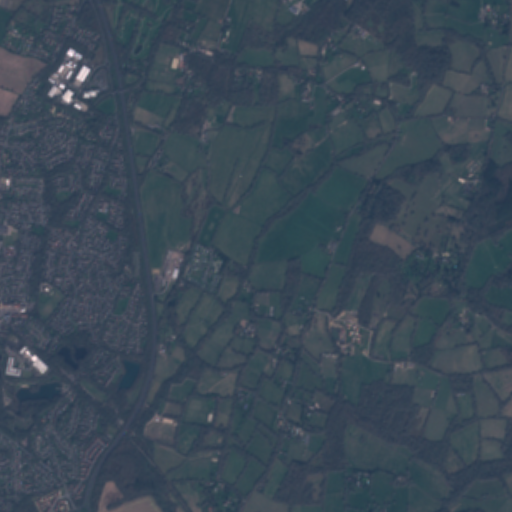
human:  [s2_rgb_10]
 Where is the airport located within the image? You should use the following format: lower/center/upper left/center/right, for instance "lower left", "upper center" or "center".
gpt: The airport is located in the upper center of the image.
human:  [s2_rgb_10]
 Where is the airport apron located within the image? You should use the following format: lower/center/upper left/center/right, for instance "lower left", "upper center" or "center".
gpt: The airport apron is located in the center of the image.
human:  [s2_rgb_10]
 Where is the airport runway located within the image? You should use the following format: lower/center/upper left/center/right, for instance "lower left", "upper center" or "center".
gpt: The airport runway is located in the upper center of the image.
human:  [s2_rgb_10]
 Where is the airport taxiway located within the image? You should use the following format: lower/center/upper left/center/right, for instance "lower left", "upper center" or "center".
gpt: The airport taxiway is located in the center of the image.
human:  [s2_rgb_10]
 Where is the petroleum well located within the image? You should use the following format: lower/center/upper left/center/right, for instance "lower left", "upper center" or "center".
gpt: The petroleum well is located in the lower center of the image.
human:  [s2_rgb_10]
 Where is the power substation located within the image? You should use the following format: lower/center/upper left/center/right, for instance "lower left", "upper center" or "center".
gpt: The power substation is located in the lower left of the image.
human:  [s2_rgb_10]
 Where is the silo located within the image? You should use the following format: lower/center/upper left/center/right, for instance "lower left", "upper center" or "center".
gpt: The silo is located in the upper right of the image.
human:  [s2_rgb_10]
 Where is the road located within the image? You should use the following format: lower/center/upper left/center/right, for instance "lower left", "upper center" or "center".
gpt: There is no road in the image.